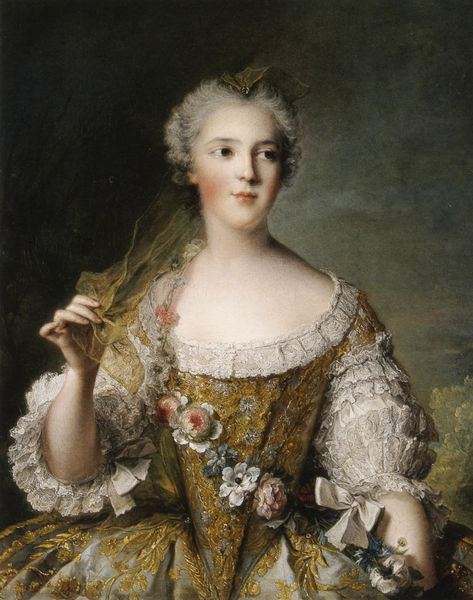
Titel: Madame Sophie à Fontevrault
Künstler: Jean-Marc Nattier
Standort: Versailles
Institution: Musée National du Château de Versailles et de Trianon
Schlagwörter: baum, blau, dunkel, gemälde, hand, haut, himmel, schatten, weiß, wolken, gelb, grün, landschaft, mädchen, sitzen, ausschnitt, blume, blumen, braun, brust, decolte, elegant, finger, frankreich, frau, frisur, grau, haar, hell, hintergrund, hut, kleid, licht, mund, nase, profil, schwarz, blick, blüte, blüten, dame, rosen, rot, schal, schleier, tuch, beige, fächer, hochformat, malerei, muster, rock, schleife, jung, arm, arme, augen, barock, blass, bluse, gesicht, halten, historie, inkarnat, kleidung, kragen, samt, spitze, weit, ärmel, bild, bildnis, hals, hände, portrait, porträt, öl, natur, bestickt, gewand, gold, haare, kostüm, reich, sitzend, stickerei, stoff, adel, rokkoko, spitzen, girlande, schleifen, blässe, dekollete, hübsch, kinn, kontrast, lippen, locken, potrait, prinzessin, puder, puffärmel, rokoko, rosa, rouge, schultern, schön, seide, vornehm, zart, rund, perücke, schärpe, taille, wangen, mieder, tüll, kette, hof, büste, aufrecht, rüschen, teint, decolleté, draußen, heiter, kranz, brokat, österreich, halbrund, portät, durchsichtig, blumenkranz, repräsentation, korsett, dekolltee, höfisch, watteau, königin, golden, seidentuch, roccoco, borde, marie, hofdame, korsage, krinoline, nattier, anmut, verziehrung, pompös, rote wangen, hintergrunf, habsburg, rundhals, gewandung, klaid, kleis, korsette, blumenkette, hale, dekolete, antoinette, tafft, delikat, elffenbein, kleisd, maria-teresia, robe a l anglais, comtesse, ancient regime, 18.jahrhundert, madame pompadpoir, pompadoir, goldenes kleid, schleifehell